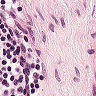
Metastatic tissue present: no